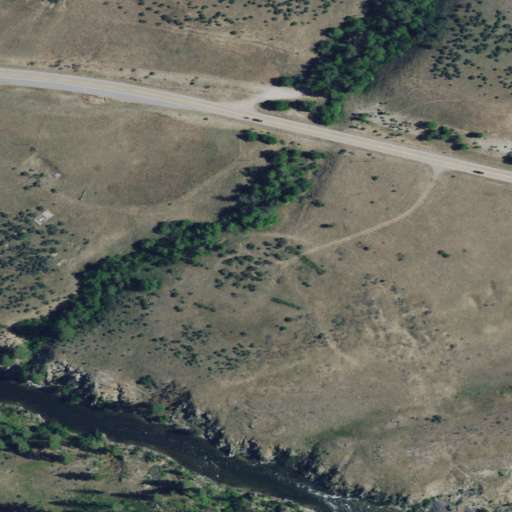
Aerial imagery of plain(s) in Idaho named Gallagher Pasture containing grassland, low intensity development, shrub, evergreen forest, open water, open development, and medium intensity development